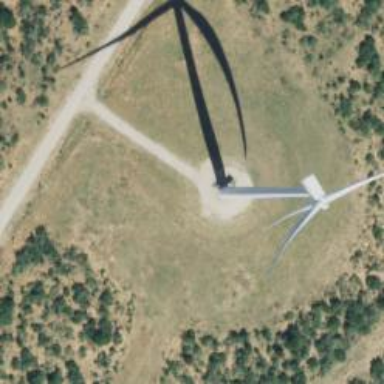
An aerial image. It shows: Wind generator with horizontal axis. The generator is wind turbine.